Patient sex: M
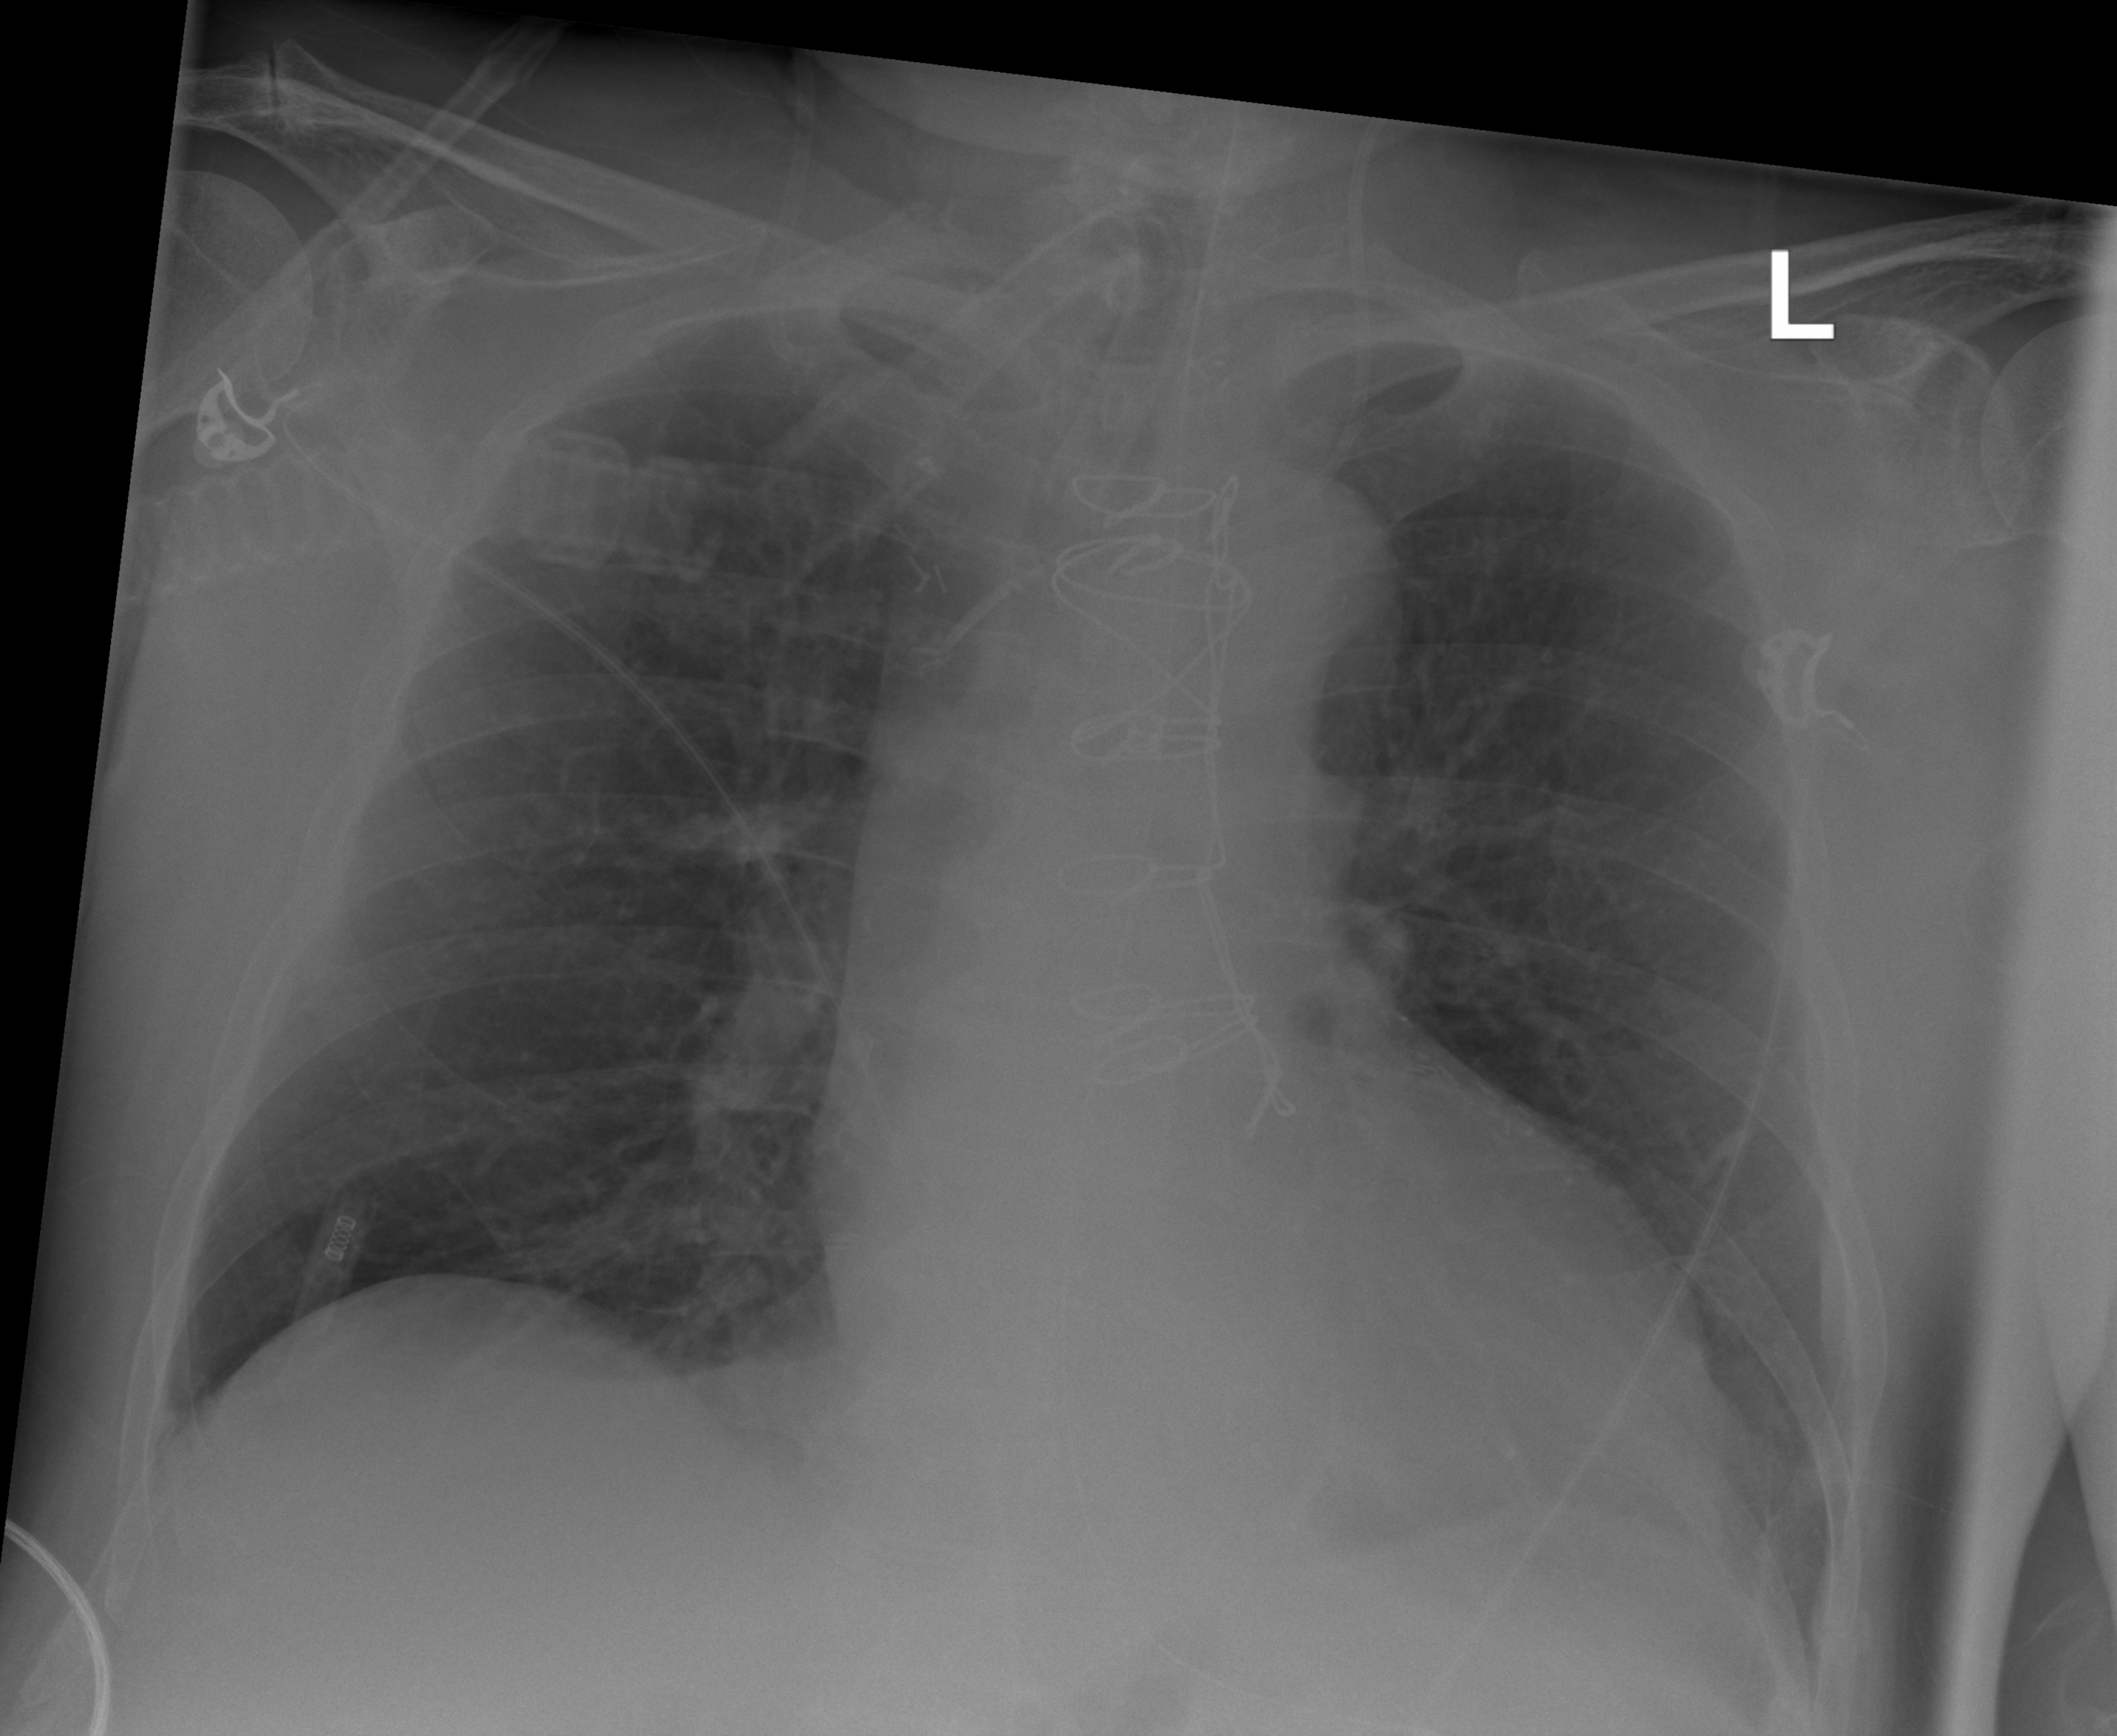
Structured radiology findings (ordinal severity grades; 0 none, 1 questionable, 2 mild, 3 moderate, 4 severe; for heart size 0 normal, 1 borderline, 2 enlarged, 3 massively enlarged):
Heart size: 2
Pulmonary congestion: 0
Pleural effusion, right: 0
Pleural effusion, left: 2
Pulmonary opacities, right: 0
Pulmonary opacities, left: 0
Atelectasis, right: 0
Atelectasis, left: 0